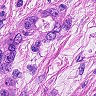
Metastatic tissue present: yes